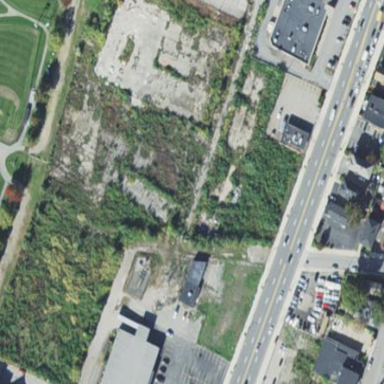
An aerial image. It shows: Brownfield site.